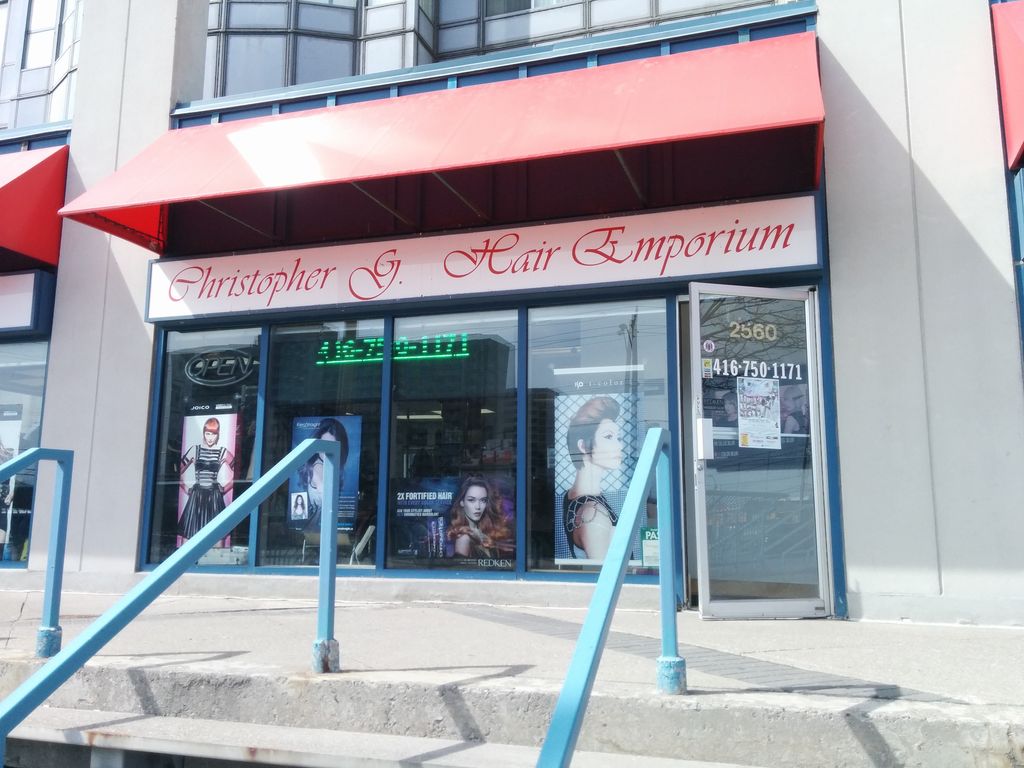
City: toronto